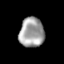
Tissue: skin
Cell type: Epithelial cells
Senescence score: 0.2283
Nuclear area (px): 722
Mean DAPI intensity: 160.686